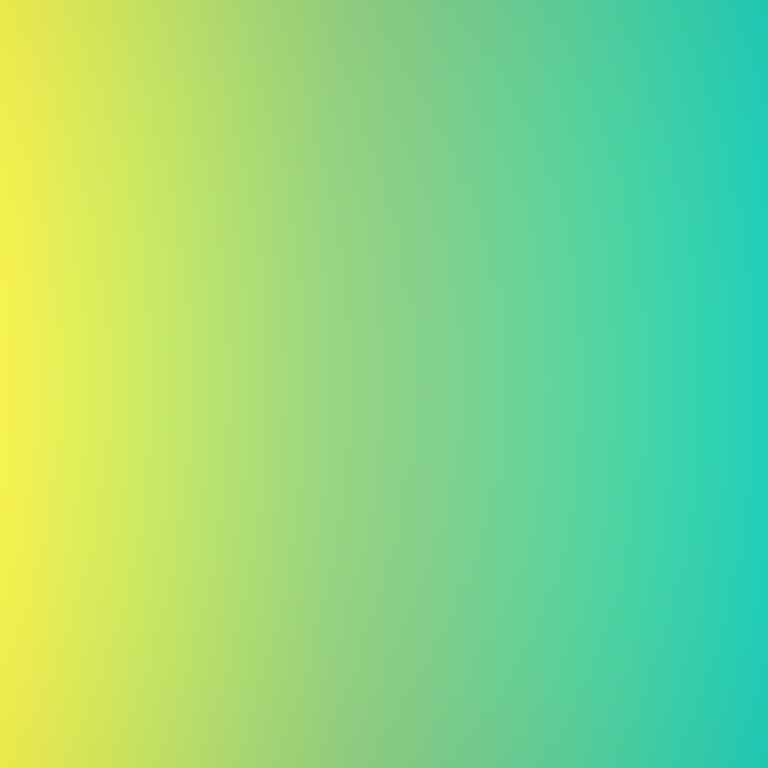
Abstract light effect, smooth gradient from yellow to teal, calm atmosphere, soft glow, no room, no furniture, no objects.